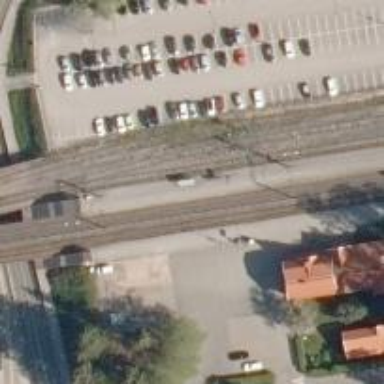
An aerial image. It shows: Railway signal.